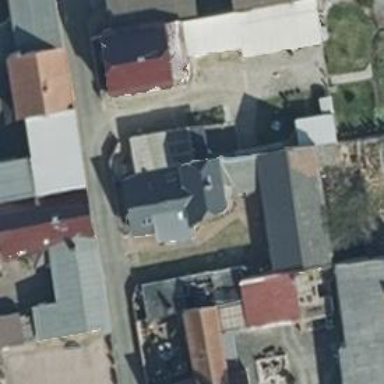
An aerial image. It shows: Simple and straightforward house.